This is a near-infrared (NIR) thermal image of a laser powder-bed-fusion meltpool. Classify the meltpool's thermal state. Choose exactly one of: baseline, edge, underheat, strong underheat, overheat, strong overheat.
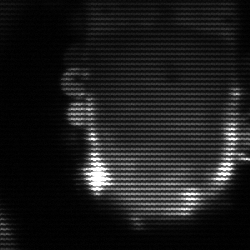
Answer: baseline